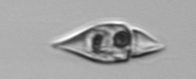
Label: Amphidinium